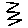
Label: zigzag